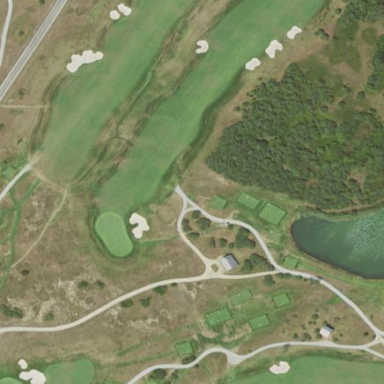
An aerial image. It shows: Golf rough area.